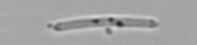
Label: Cerataulina_pelagica